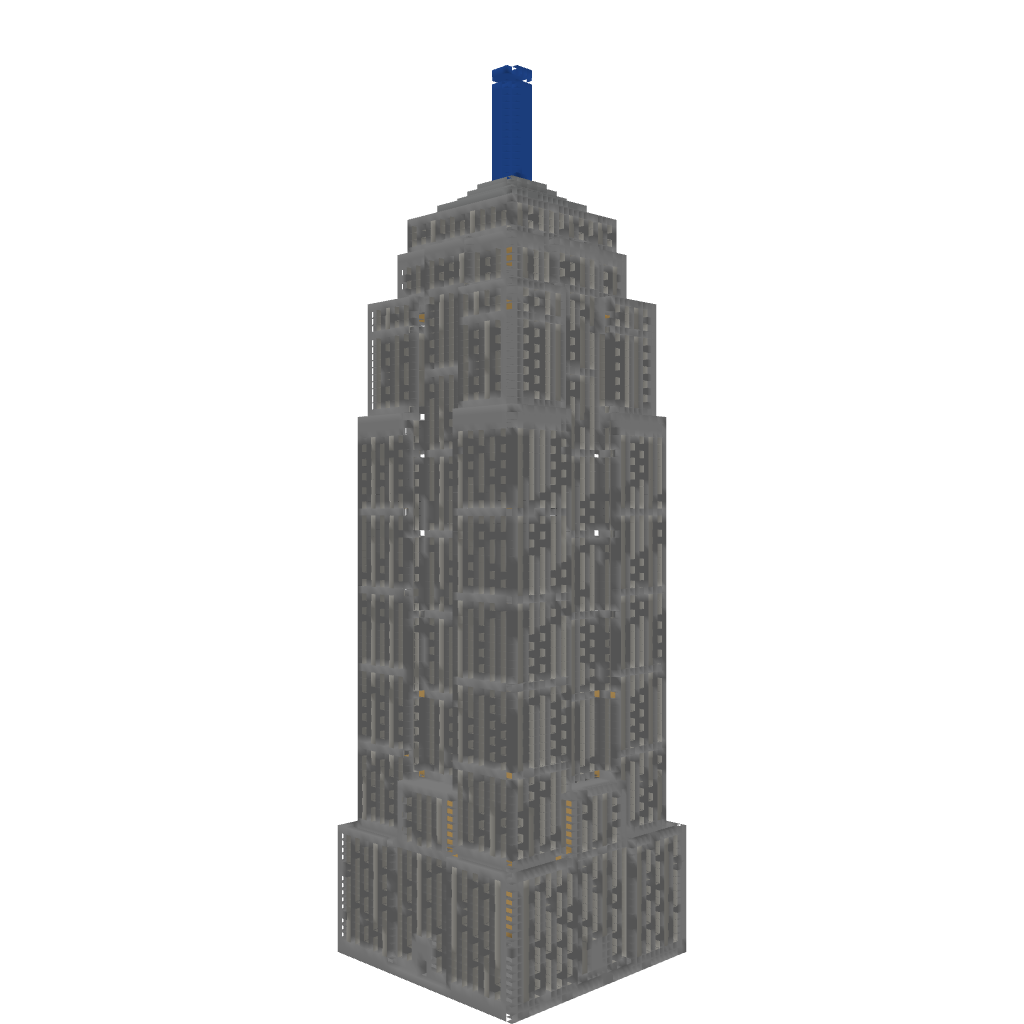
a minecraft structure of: Empire State Building